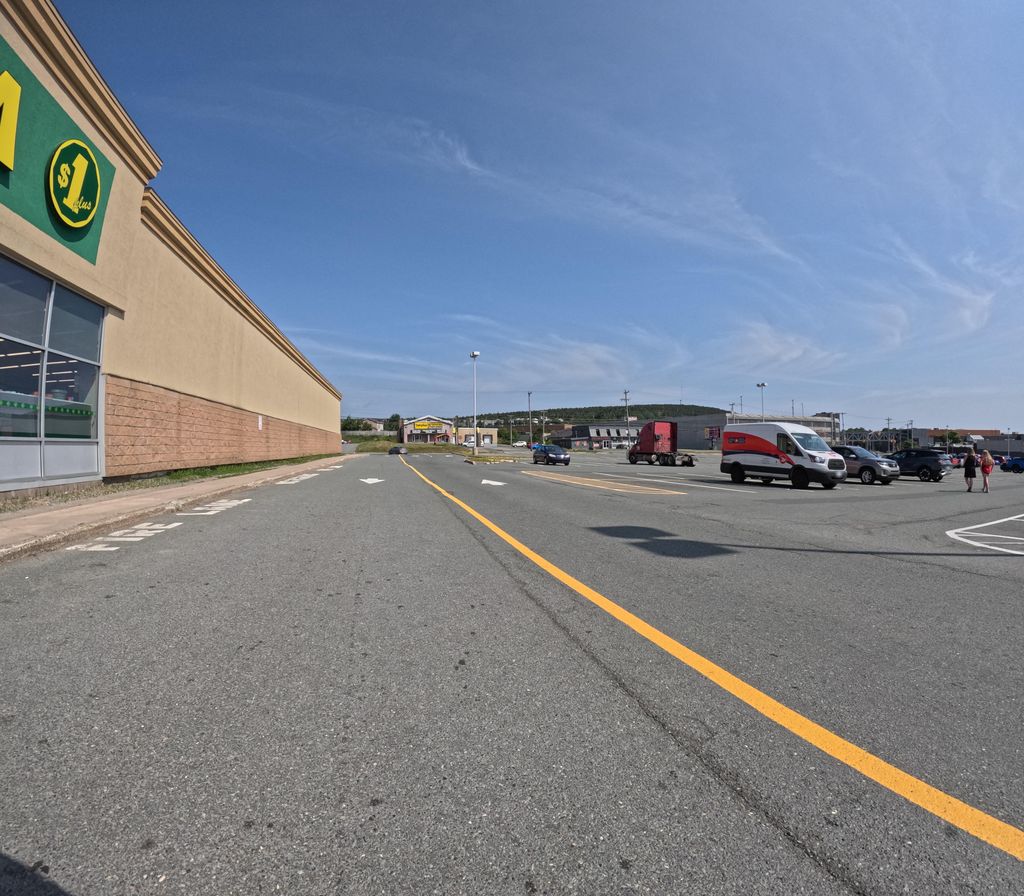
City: st_johns